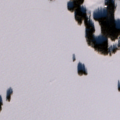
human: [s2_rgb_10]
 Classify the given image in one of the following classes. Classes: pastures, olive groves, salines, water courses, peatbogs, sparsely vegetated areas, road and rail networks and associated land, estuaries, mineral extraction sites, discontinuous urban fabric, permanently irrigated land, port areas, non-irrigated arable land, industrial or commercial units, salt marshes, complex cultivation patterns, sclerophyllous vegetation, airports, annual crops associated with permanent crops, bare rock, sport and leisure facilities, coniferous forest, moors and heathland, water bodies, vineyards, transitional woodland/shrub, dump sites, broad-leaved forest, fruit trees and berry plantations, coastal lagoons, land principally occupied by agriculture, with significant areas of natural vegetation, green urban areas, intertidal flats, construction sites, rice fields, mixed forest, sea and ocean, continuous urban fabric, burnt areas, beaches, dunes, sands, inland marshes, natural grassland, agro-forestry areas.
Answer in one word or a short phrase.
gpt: land principally occupied by agriculture, with significant areas of natural vegetation, water bodies